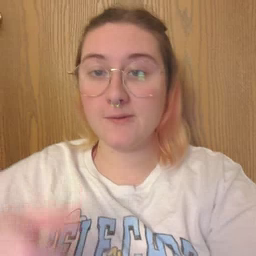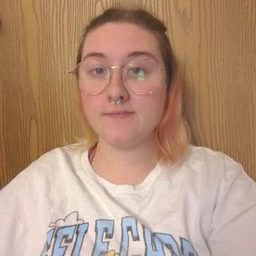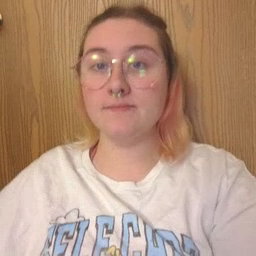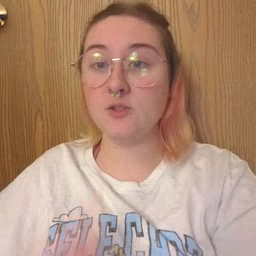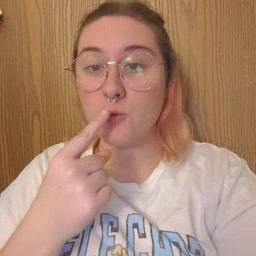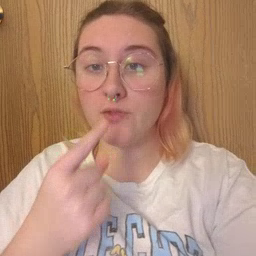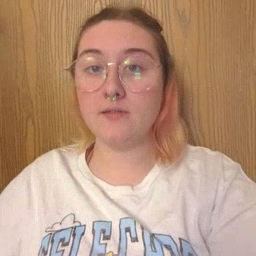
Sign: tooth